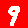
Digit: 9